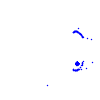
Particle: electron